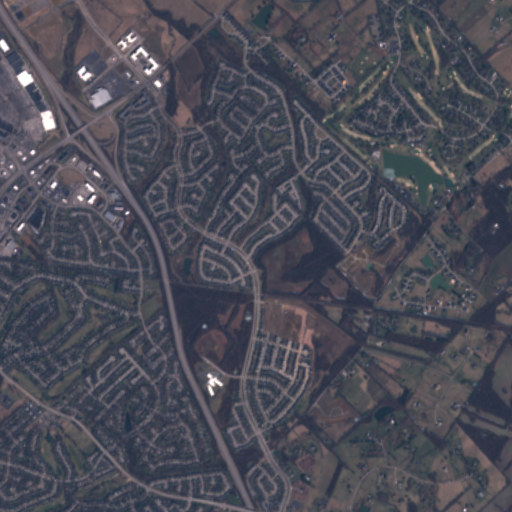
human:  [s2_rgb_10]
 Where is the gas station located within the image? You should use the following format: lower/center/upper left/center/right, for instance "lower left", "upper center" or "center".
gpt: The gas station is located in the upper left of the image.
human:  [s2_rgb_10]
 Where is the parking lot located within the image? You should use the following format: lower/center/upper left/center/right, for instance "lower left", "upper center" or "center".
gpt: The parking lot is located in the left of the image.
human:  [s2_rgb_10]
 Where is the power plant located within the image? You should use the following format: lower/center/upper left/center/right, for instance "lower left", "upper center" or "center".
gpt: There is no power plant in the image.